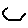
Label: hexagon